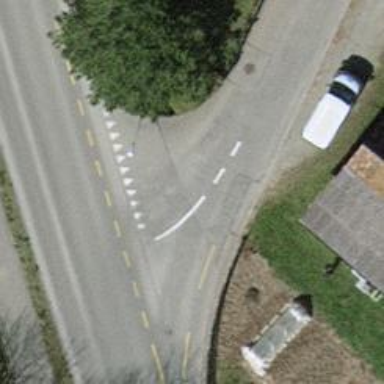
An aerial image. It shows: Road with "give way" sign.